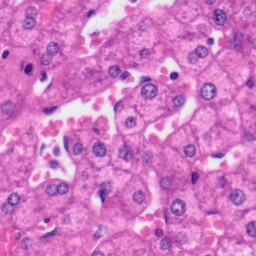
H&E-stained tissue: Liver